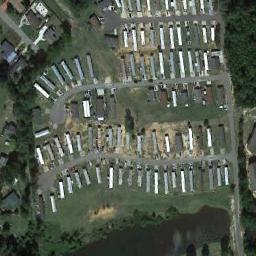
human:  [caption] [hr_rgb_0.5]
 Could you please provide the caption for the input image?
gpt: Many buildings of different shapes and sizes are in mobile home parks .

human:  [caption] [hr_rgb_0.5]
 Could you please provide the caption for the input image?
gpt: The mobile home park has some neatly arranged mobile homes on the grass and a lake is also in the mobile home park .

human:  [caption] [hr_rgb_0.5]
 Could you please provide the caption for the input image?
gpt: There are about a dozen mobile homes on one side of the road .

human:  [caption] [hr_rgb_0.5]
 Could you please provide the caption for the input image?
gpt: The mobile home park is on the grass next to some trees .

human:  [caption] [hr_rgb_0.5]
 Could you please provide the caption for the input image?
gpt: There are many buildings and green lawns in the mobile home park .